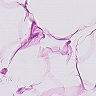
Metastatic tissue present: no